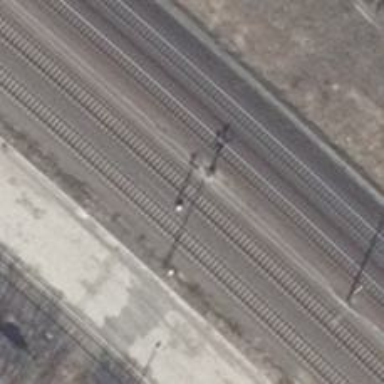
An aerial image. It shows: Railway signal.